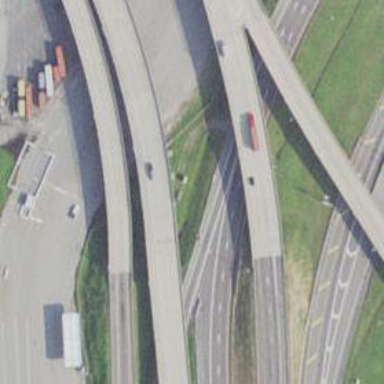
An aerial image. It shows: Asphalt motorway link.